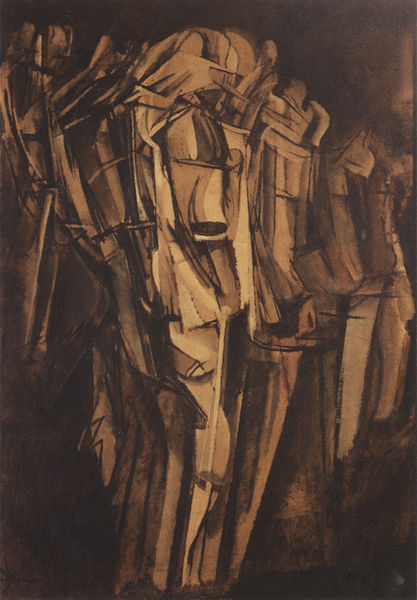
Titel: Trauriger Jüngling im Zug (Studie)
Künstler: Marcel Duchamp
Standort: Venezia
Institution: Collezione Peggy Guggenheim
Schlagwörter: dunkel, kopf, körper, kubismus, kubistisch, bewegung, braun, holz, kreide, mund, nacht, nase, schwarz, zeichnung, gesichter, arm, augen, gesicht, auge, figur, haare, person, turm, bewegen, düster, studie, abstrakt, modern, formen, linien, schlucht, soldaten, brun, homme, marron, striche, futurismus, eckig, form, kunst, ecken, römer, scheite, skulpturen, picasso, duchamp, mouvement, länglich, holzscheit, cubisme, unwegsam, cubiste, cvase, decomposition